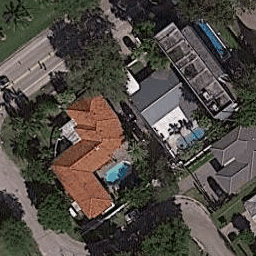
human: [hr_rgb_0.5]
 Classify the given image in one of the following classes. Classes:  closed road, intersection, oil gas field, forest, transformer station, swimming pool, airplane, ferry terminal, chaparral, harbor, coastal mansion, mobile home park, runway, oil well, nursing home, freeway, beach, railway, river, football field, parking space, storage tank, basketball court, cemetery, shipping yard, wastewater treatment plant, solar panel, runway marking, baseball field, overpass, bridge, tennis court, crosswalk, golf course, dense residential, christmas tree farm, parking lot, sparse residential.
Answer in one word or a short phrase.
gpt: coastal mansion